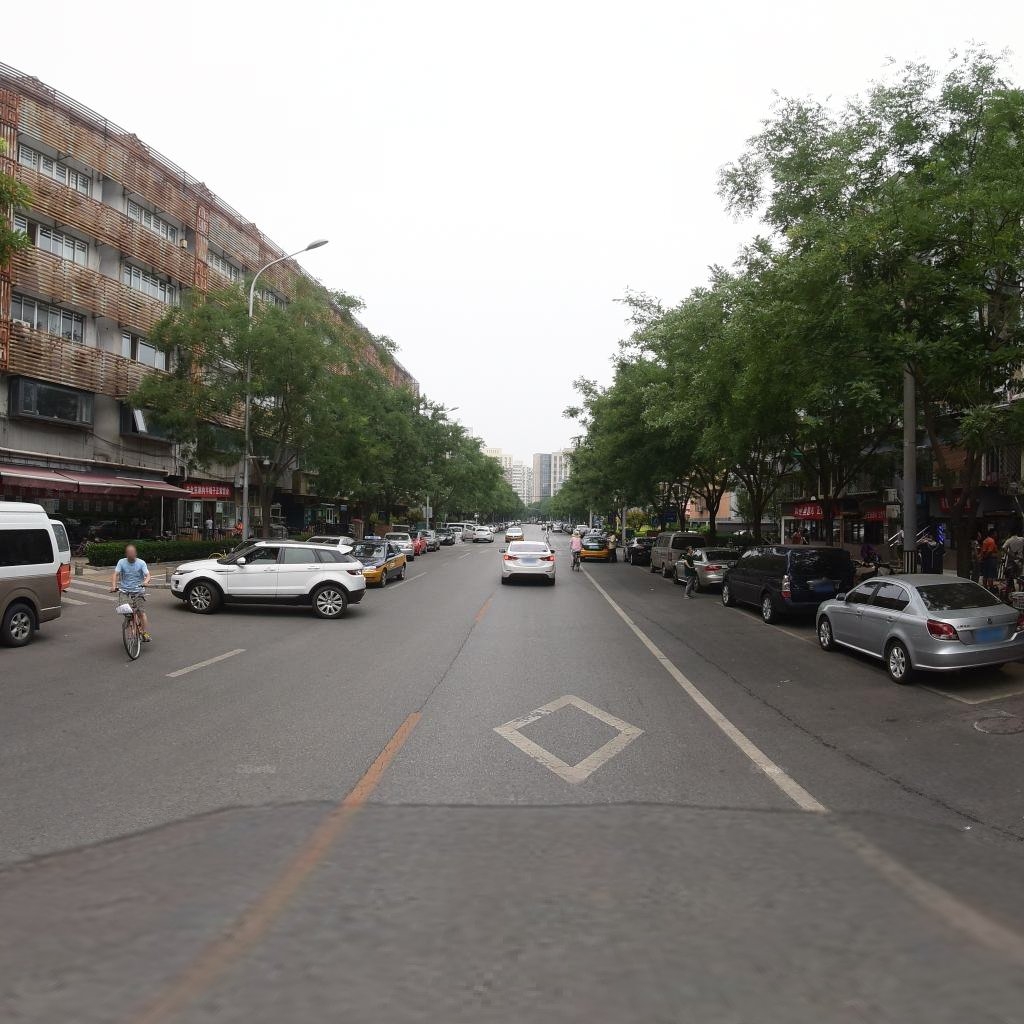
Region: Xicheng
Road damage annotations: longitudinal crack, longitudinal crack, manhole cover